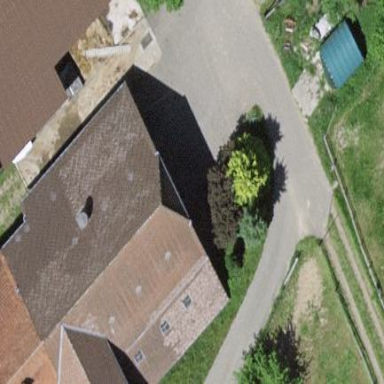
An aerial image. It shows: Farm building.